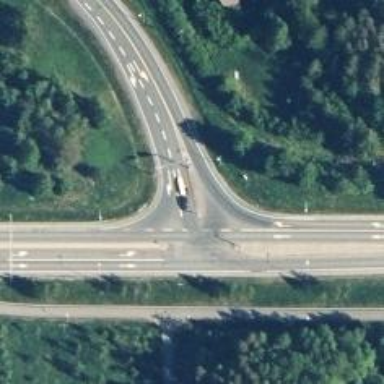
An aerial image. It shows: Trunk link highway.